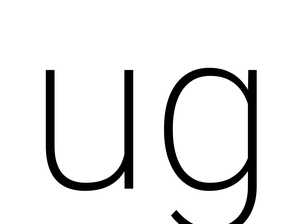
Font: Roboto_ExtraLight